RGB frame:
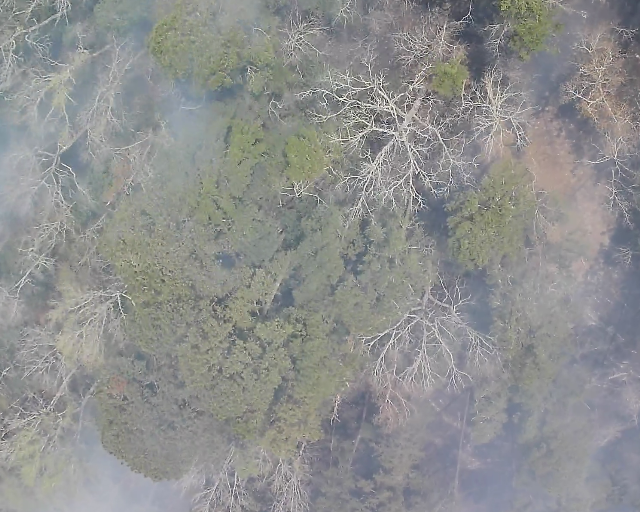
Thermal frame:
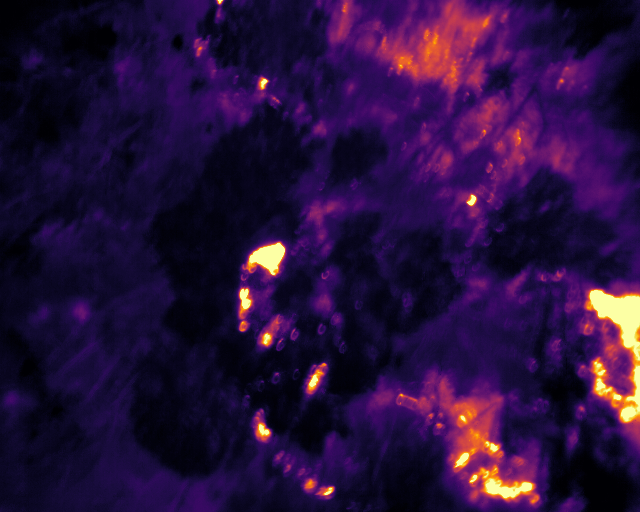
Captured: 2026-02-26 03:43:40
Pixels at or above 80 °C: 1812 (fraction of frame: 0.00553)